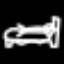
Label: bed